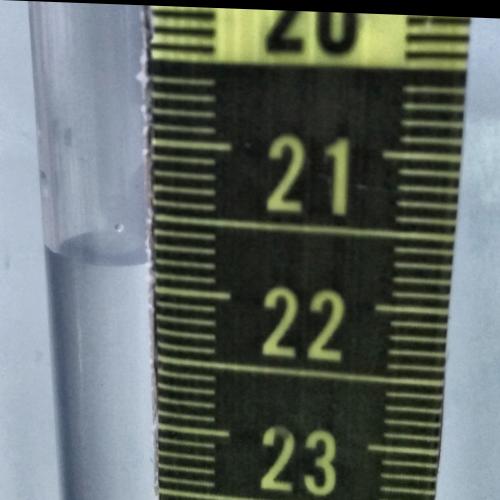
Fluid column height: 21.8 cm